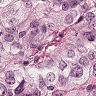
Metastatic tissue present: yes